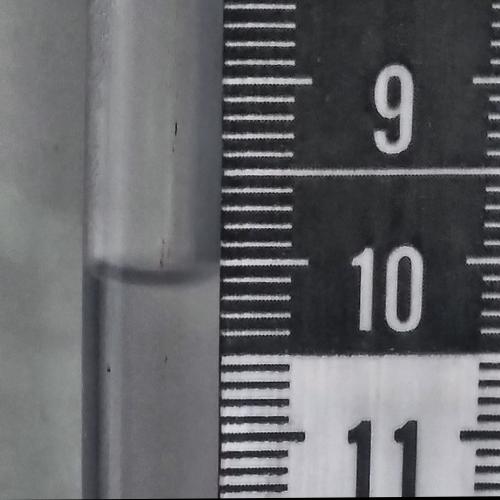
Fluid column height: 10.1 cm